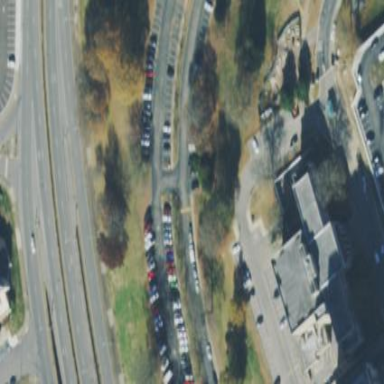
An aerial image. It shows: Parking area with surface.